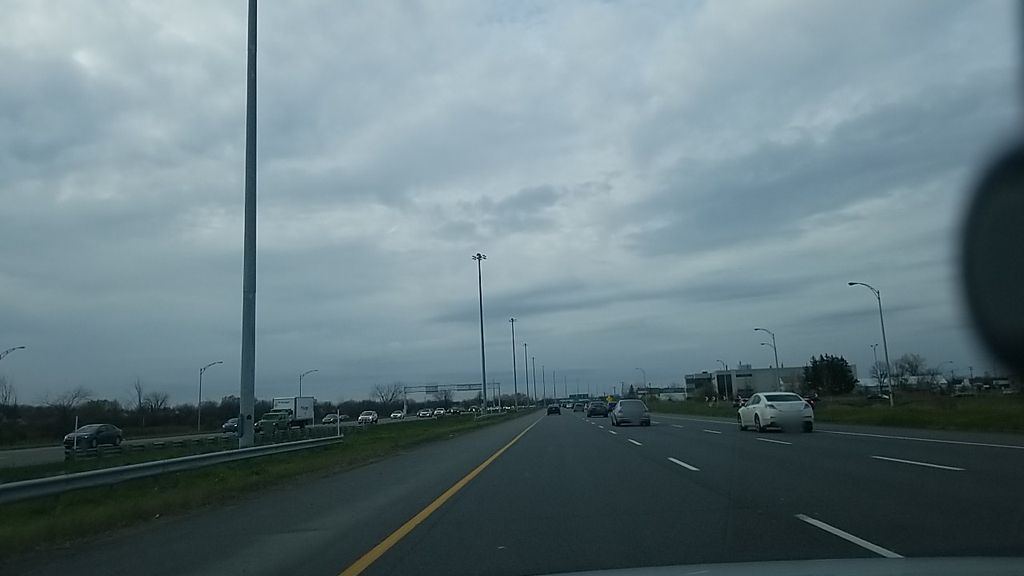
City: montreal